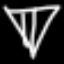
Label: diamond